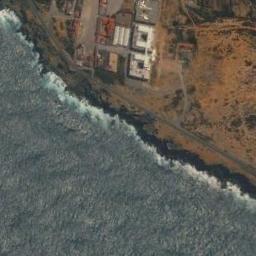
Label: beach